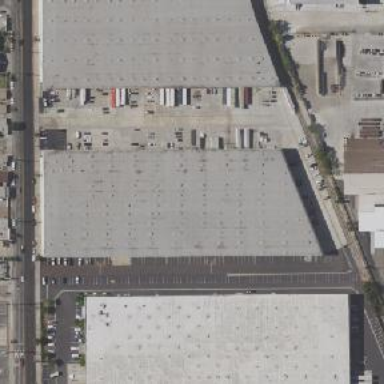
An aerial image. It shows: Warehouse building.